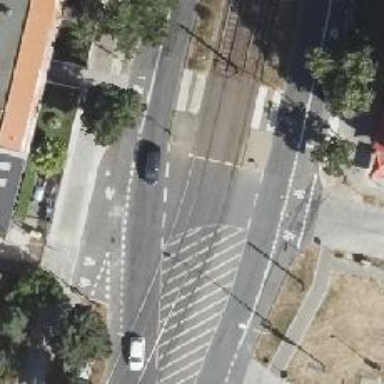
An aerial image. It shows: Tram level crossing on railway.